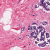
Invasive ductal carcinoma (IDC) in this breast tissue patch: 0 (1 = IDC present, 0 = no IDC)